Chest X-ray:
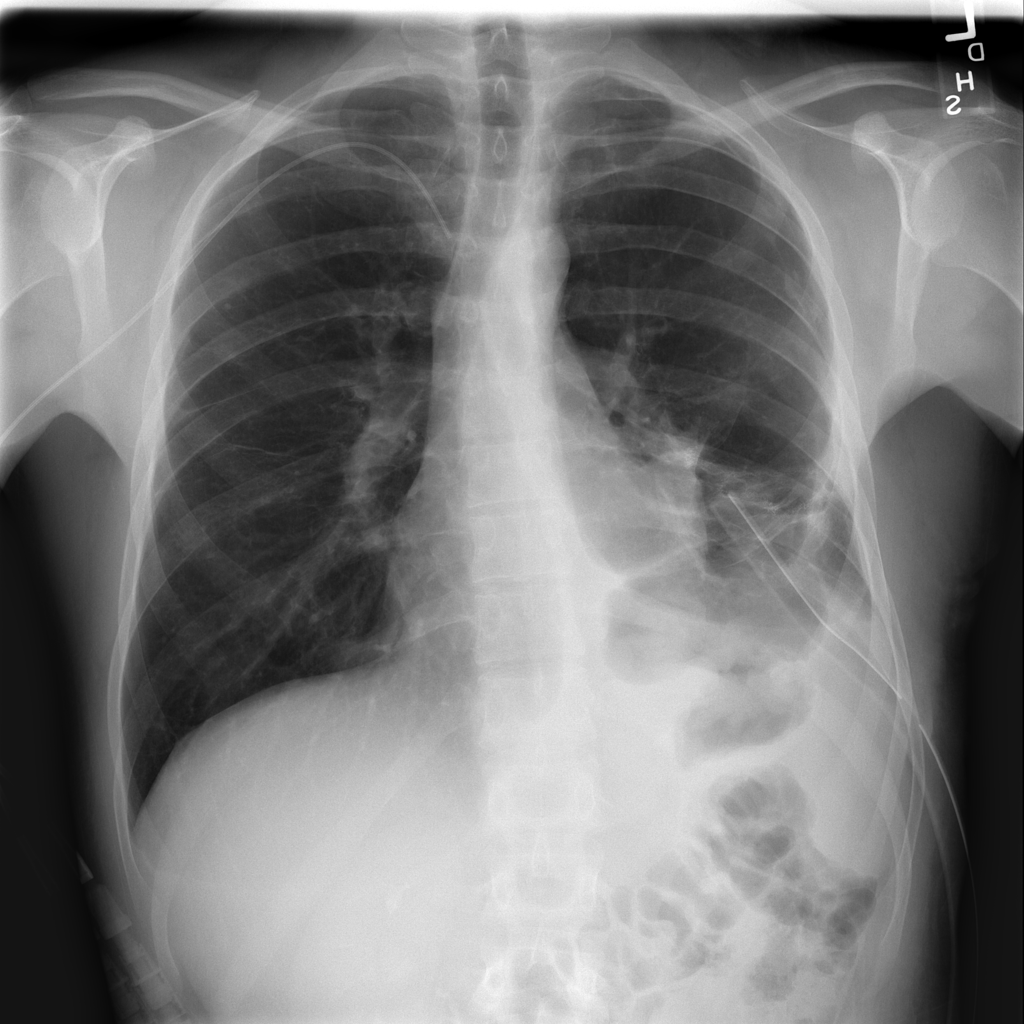
Findings: Pneumothorax, Consolidation, Effusion, Fibrosis
No abnormal finding: no